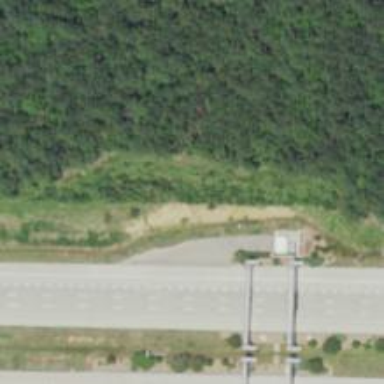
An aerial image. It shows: Asphalt driveway road designated for service vehicles. It serves as the maintenance access road for toll gantry.